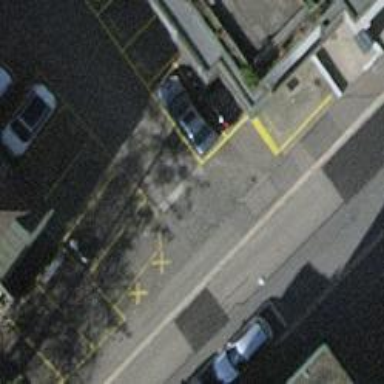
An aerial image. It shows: Unmarked crossing with traffic calming table on the road.